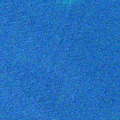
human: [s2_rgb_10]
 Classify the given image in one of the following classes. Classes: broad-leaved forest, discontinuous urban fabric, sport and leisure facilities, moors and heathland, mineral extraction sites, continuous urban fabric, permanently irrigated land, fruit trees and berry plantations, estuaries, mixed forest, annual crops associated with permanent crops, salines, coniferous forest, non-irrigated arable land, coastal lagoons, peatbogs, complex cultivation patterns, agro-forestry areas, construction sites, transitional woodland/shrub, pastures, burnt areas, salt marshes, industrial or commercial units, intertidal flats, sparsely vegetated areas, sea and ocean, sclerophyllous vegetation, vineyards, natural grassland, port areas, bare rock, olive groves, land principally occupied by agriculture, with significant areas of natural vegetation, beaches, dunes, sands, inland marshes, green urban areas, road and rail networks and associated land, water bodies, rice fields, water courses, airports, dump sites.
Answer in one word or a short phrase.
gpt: sea and ocean